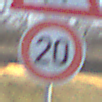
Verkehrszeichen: Geschwindigkeit20
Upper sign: Gegenverkehr
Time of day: MorningAfternoon
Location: Outdoor (Nature)
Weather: PartlyCloudy
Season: NotSpecified
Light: Natural